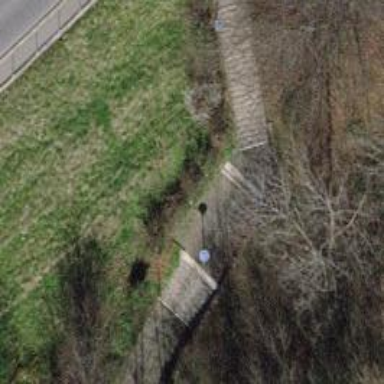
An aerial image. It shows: Set of steps on the road.